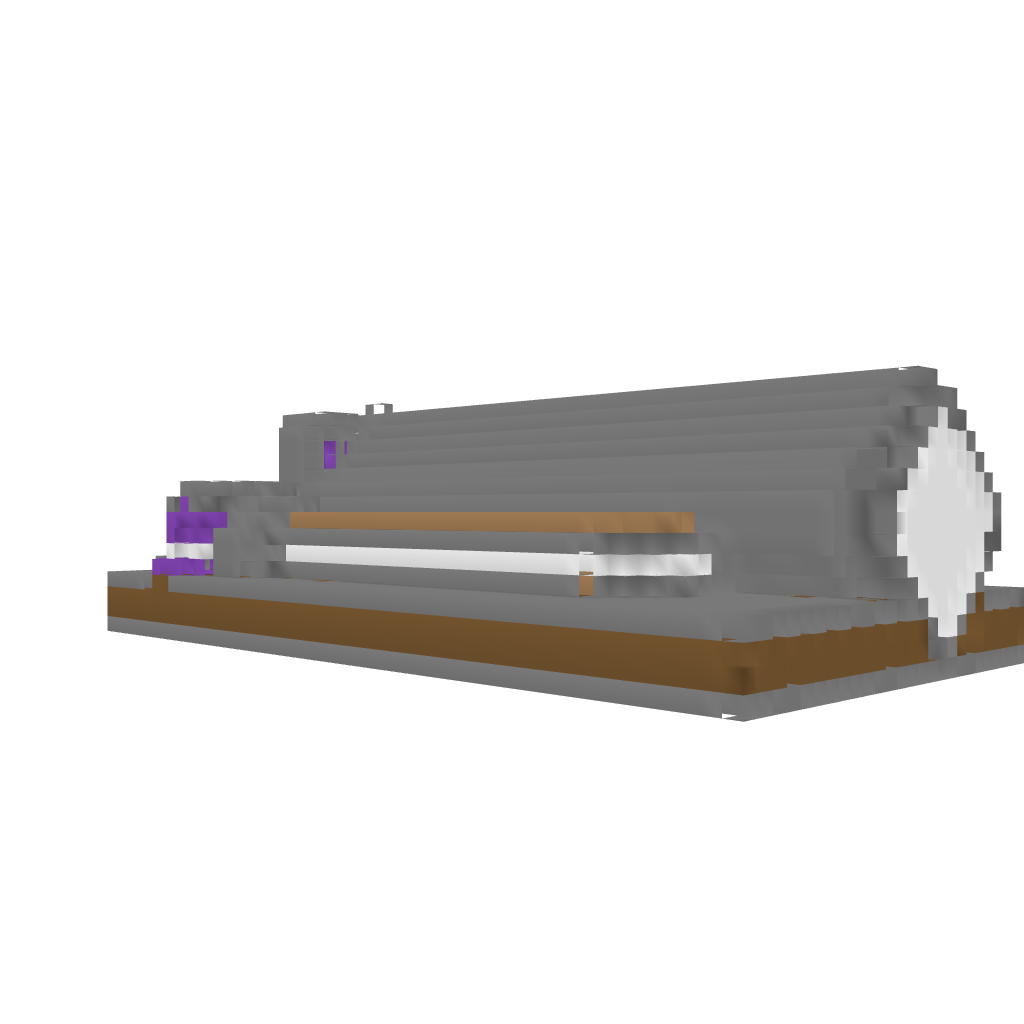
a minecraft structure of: Nether Hub bad low quality